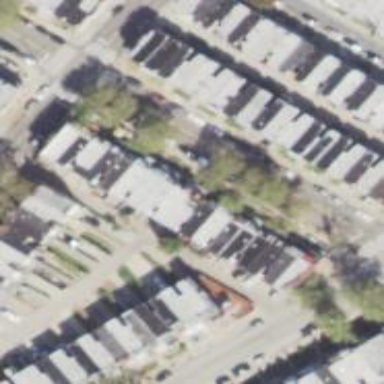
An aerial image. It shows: Alleyway designated as service road.